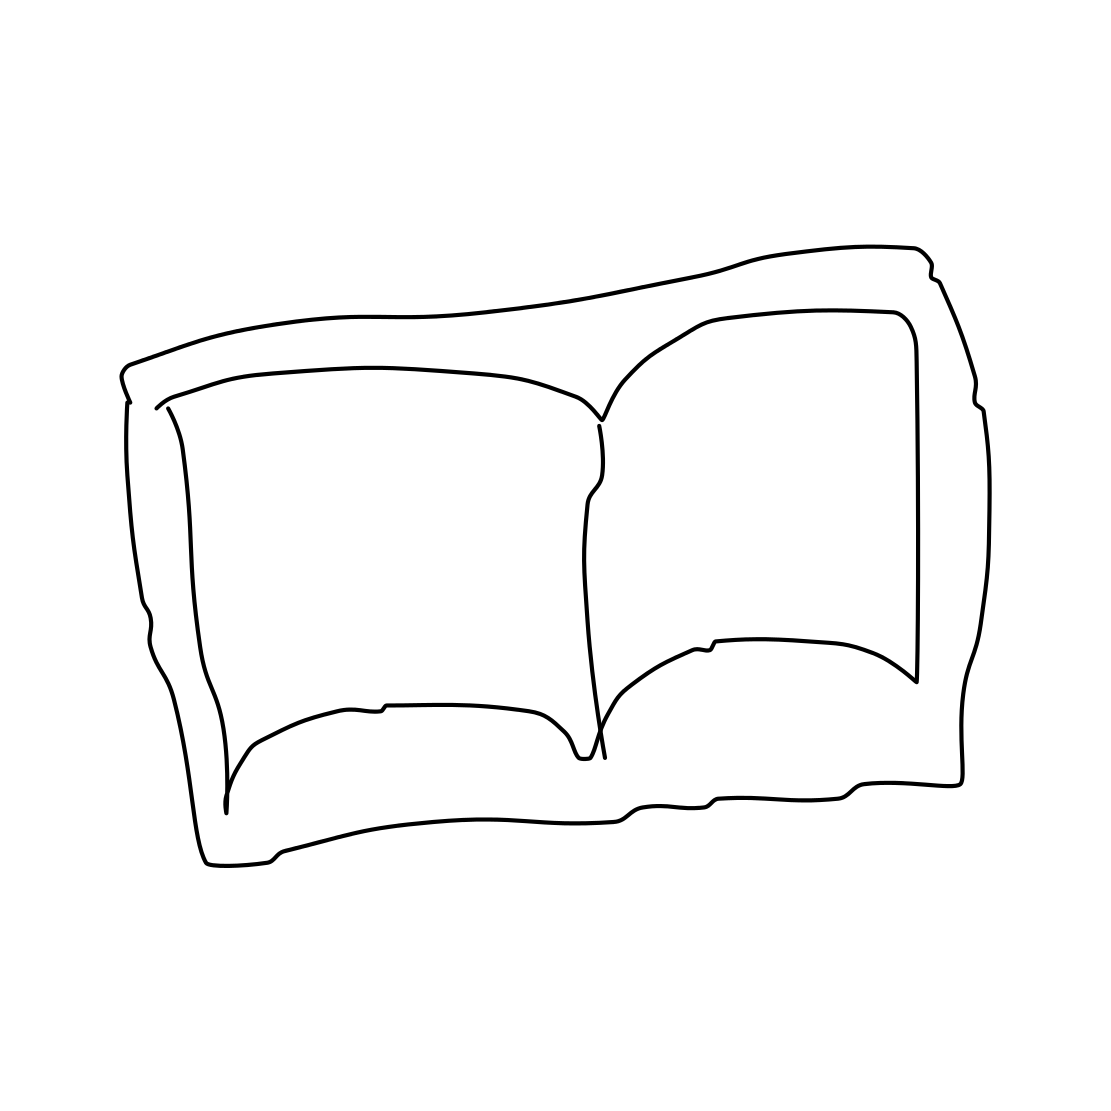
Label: book